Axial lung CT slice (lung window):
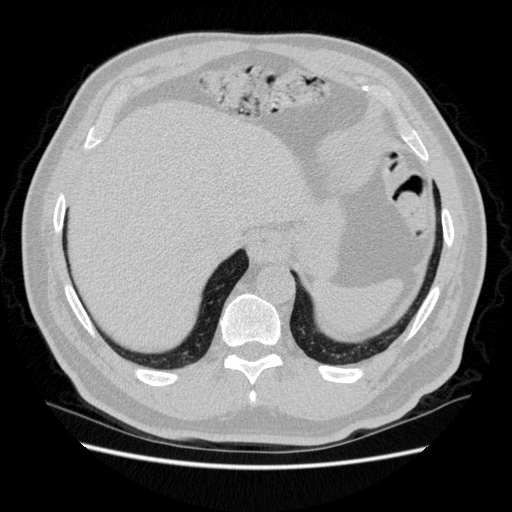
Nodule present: no